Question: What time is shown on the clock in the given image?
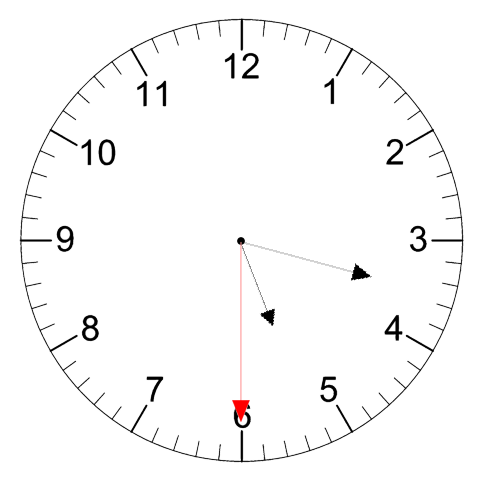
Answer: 05:17:30